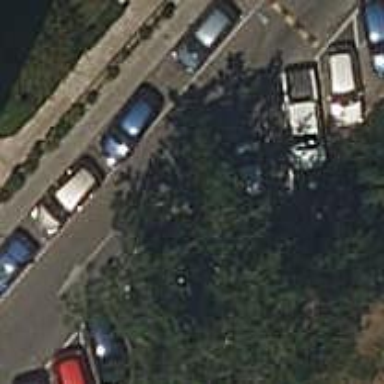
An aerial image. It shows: Asphalt parking aisle along service road.